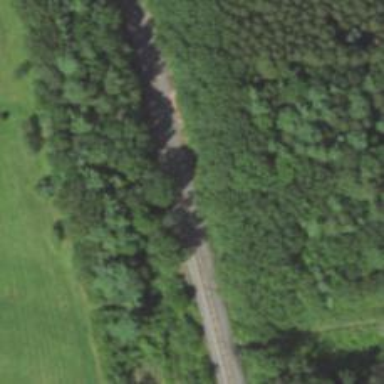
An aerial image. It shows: Single rail track for railway.